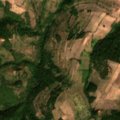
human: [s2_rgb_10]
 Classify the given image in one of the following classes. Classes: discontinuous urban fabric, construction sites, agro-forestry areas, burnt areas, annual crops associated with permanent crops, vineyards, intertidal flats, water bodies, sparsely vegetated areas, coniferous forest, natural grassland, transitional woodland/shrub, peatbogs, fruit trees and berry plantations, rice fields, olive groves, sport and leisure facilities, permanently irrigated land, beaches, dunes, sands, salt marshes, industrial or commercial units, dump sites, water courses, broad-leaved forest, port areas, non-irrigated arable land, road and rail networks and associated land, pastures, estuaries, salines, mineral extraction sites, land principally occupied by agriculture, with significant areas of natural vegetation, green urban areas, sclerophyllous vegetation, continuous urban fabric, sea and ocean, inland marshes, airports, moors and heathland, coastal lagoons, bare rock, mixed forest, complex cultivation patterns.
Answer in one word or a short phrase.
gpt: complex cultivation patterns, land principally occupied by agriculture, with significant areas of natural vegetation, broad-leaved forest